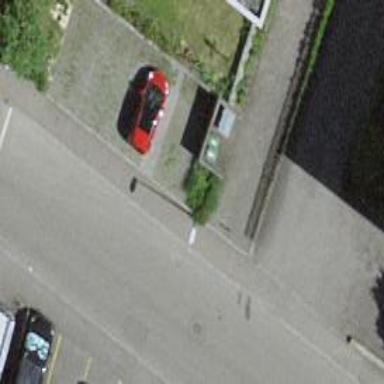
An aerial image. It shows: Bollard.